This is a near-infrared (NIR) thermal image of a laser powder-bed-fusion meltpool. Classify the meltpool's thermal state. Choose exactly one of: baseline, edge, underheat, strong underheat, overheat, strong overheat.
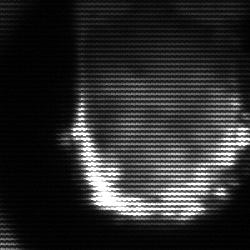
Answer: baseline